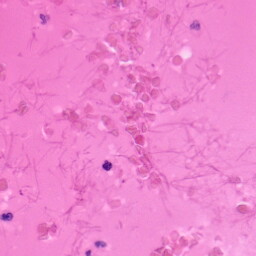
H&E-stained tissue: Colon